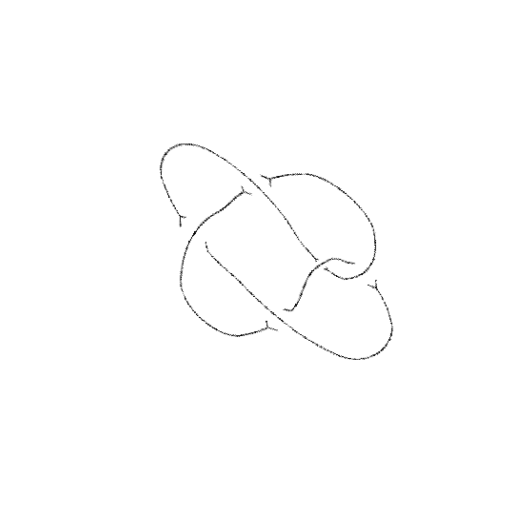
Crossing number: 5